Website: walmart
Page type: orders-overview
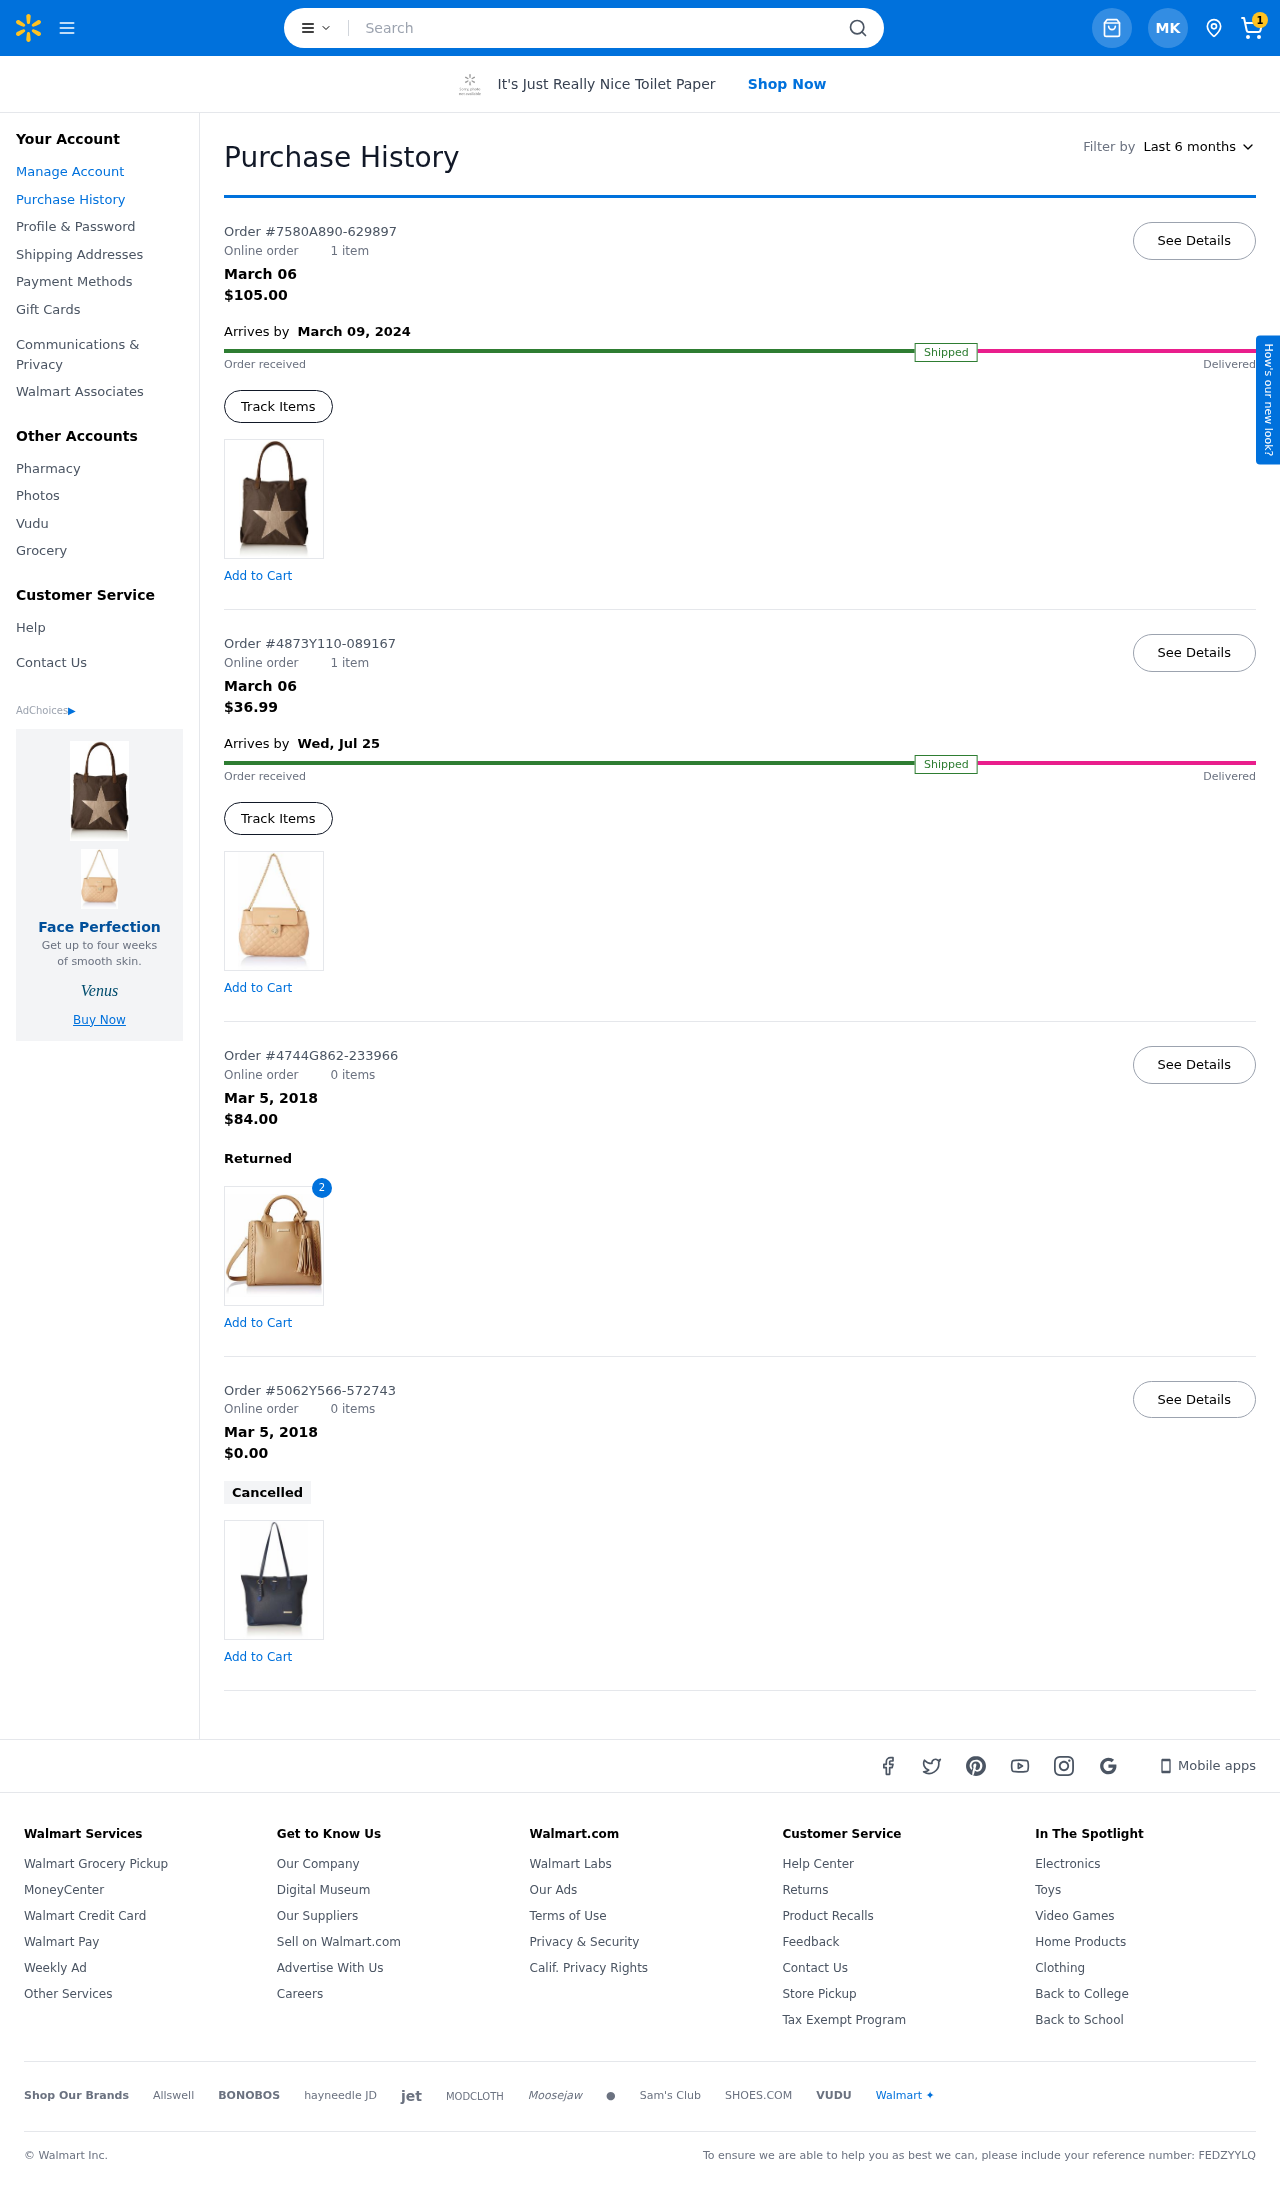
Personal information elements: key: PII_INITIALS
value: MK
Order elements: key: ORDER_NUM_ITEMS
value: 1
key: ORDER1_ID
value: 7580A890-629897
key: ORDER1_NUM_ITEMS
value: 1 item
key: ORDER1_DATE
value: March 06
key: ORDER1_TOTAL
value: $105.00
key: ORDER1_DELIVERY_DATE
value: March 09, 2024
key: ORDER2_ID
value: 4873Y110-089167
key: ORDER2_NUM_ITEMS
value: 1 item
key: ORDER2_DATE
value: March 06
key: ORDER2_TOTAL
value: $36.99
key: ORDER2_DELIVERY_DATE
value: Wed, Jul 25
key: ORDER3_ID
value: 4744G862-233966
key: ORDER3_NUM_ITEMS
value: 0 items
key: ORDER3_DATE
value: Mar 5, 2018
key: ORDER3_TOTAL
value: $84.00
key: ORDER3_ITEM_QTY
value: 2
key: ORDER4_ID
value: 5062Y566-572743
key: ORDER4_NUM_ITEMS
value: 0 items
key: ORDER4_DATE
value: Mar 5, 2018
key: ORDER4_TOTAL
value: $0.00
Search elements: key: HEADER_SEARCH
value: Search